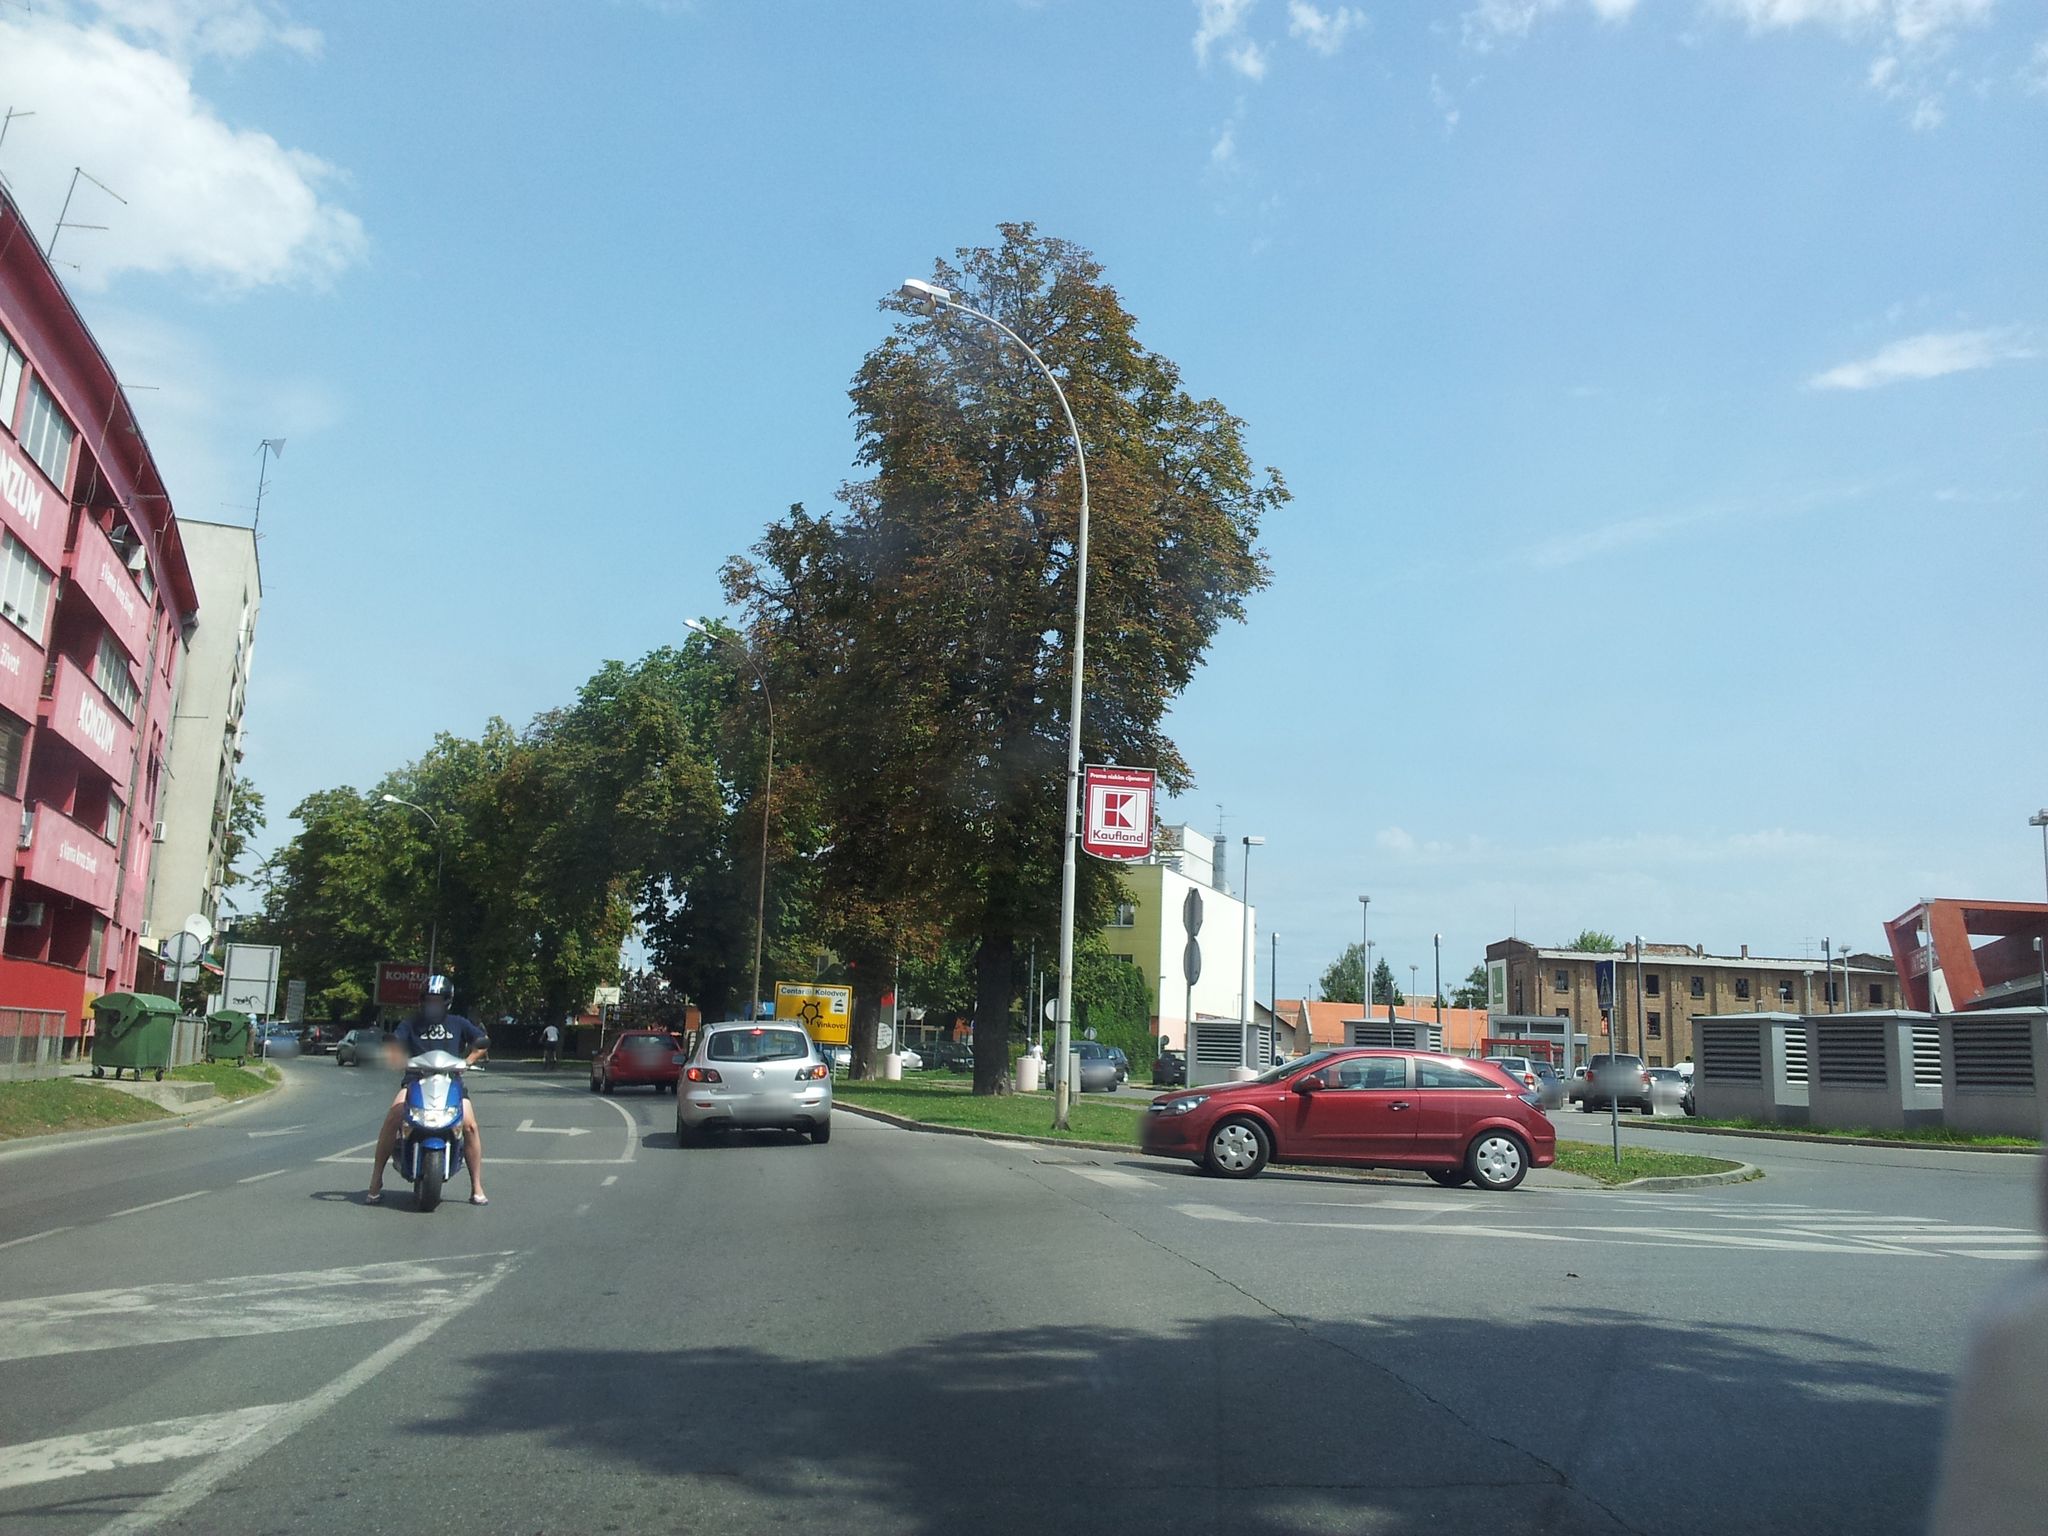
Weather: clear
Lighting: day
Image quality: good
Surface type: driving surface
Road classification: service, secondary
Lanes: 2
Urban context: dense urban cluster
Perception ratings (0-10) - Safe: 8.15, Lively: 8.15, Beautiful: 6.4, Boring: 2.82, Depressing: 3.36, Wealthy: 4.26